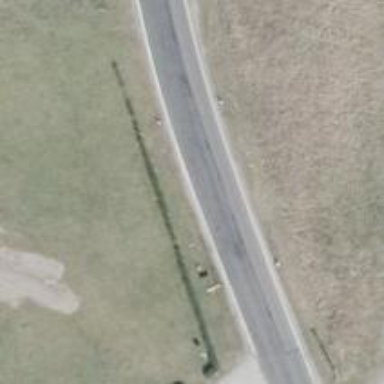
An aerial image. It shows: Secondary road with asphalt surface.